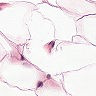
Metastatic tissue present: no